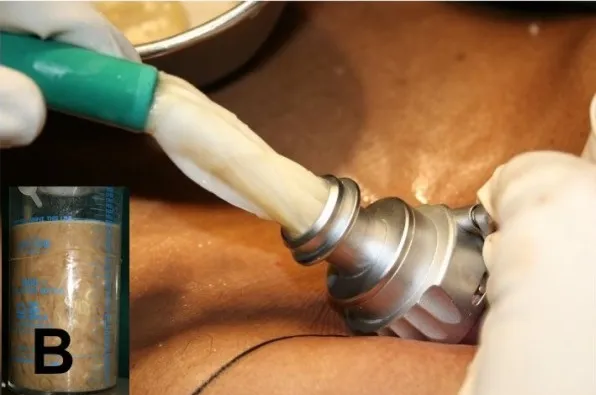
B) Daughter cysts being sucked through the laparoscopic trocar sheath. (Inset: suction bottle containing cyst contents.
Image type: medical_photograph (other_medical_photograph)